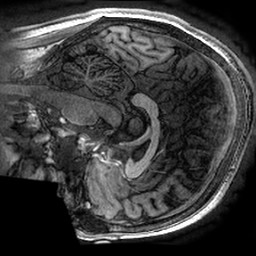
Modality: T1w
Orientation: sagittal
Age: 24
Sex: female
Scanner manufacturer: ge
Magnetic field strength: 3 T
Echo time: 0.002736 s